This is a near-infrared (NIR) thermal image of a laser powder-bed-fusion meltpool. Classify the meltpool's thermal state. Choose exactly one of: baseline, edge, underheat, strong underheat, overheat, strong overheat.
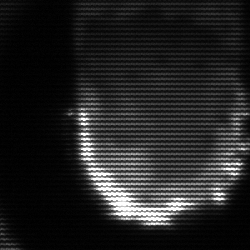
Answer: baseline